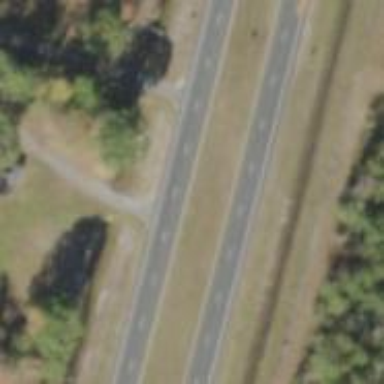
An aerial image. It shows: Asphalt trunk highway.